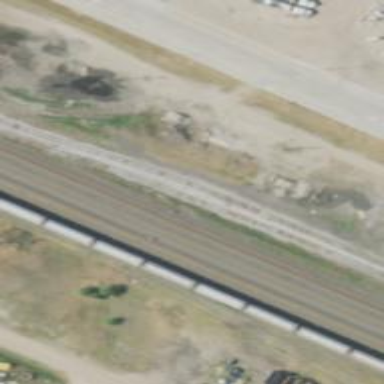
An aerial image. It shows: Railway siding with rails.